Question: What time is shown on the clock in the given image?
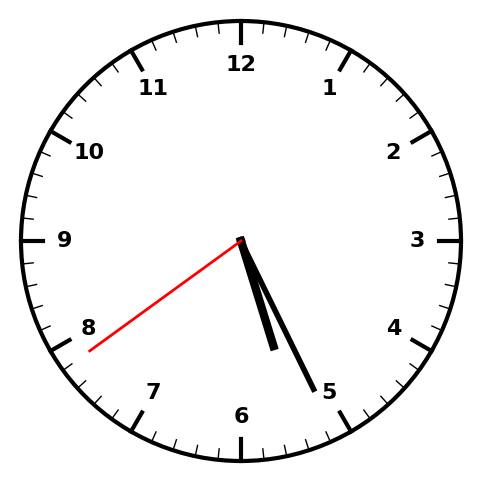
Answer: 05:25:39